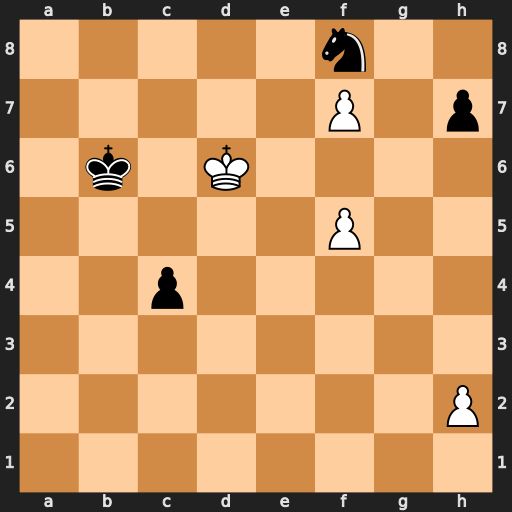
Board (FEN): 5n2/5P1p/1k1K4/5P2/2p5/8/7P/8
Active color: w
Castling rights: -
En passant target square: -
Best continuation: Ke7 c3 Kxf8